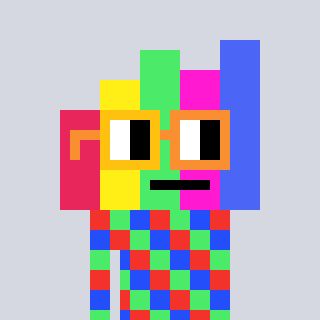
a pixel art character with square yellow and orange glasses, a bar chart-shaped head and a teal-colored body on a cool background